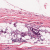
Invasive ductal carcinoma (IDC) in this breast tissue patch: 1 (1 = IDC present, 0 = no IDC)